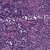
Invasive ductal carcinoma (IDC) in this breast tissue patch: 0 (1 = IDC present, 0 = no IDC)